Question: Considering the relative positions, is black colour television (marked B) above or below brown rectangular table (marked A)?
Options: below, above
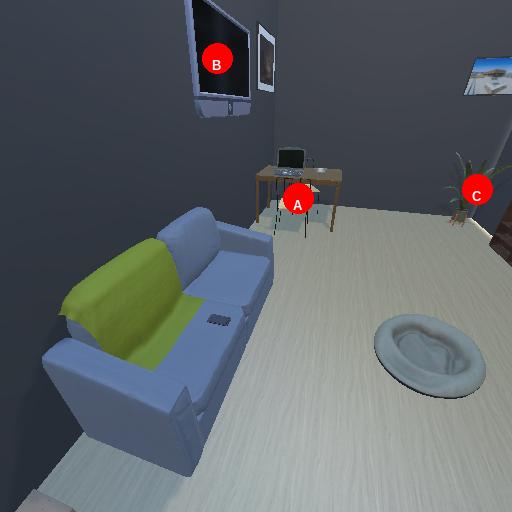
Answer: below